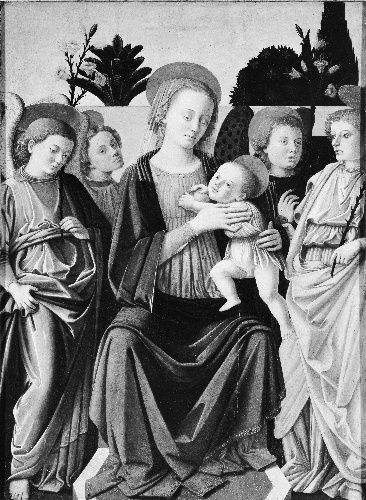
Title: Madonna and Child with Angels
Artist: Italian (Florentine) Painter
Artist bio: third quarter 15th century
Object type: Painting
Classification: Paintings
Medium: Oil on wood
Dimensions: Overall 34 x 24 5/8 in. (86.4 x 62.5 cm); painted surface 33 1/2 x 24 1/8 in. (85.1 x 61.3 cm)
Department: European Paintings
Credit line: Gift of Colonel C. Michael Paul, 1964
Accession year: 1964
Repository: Metropolitan Museum of Art, New York, NY
Tags: Madonna and Child|Nursing|Angels